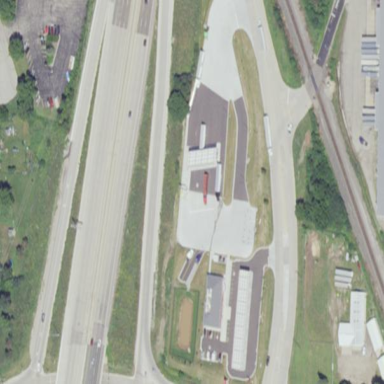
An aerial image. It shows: Retail establishment providing fuel services.